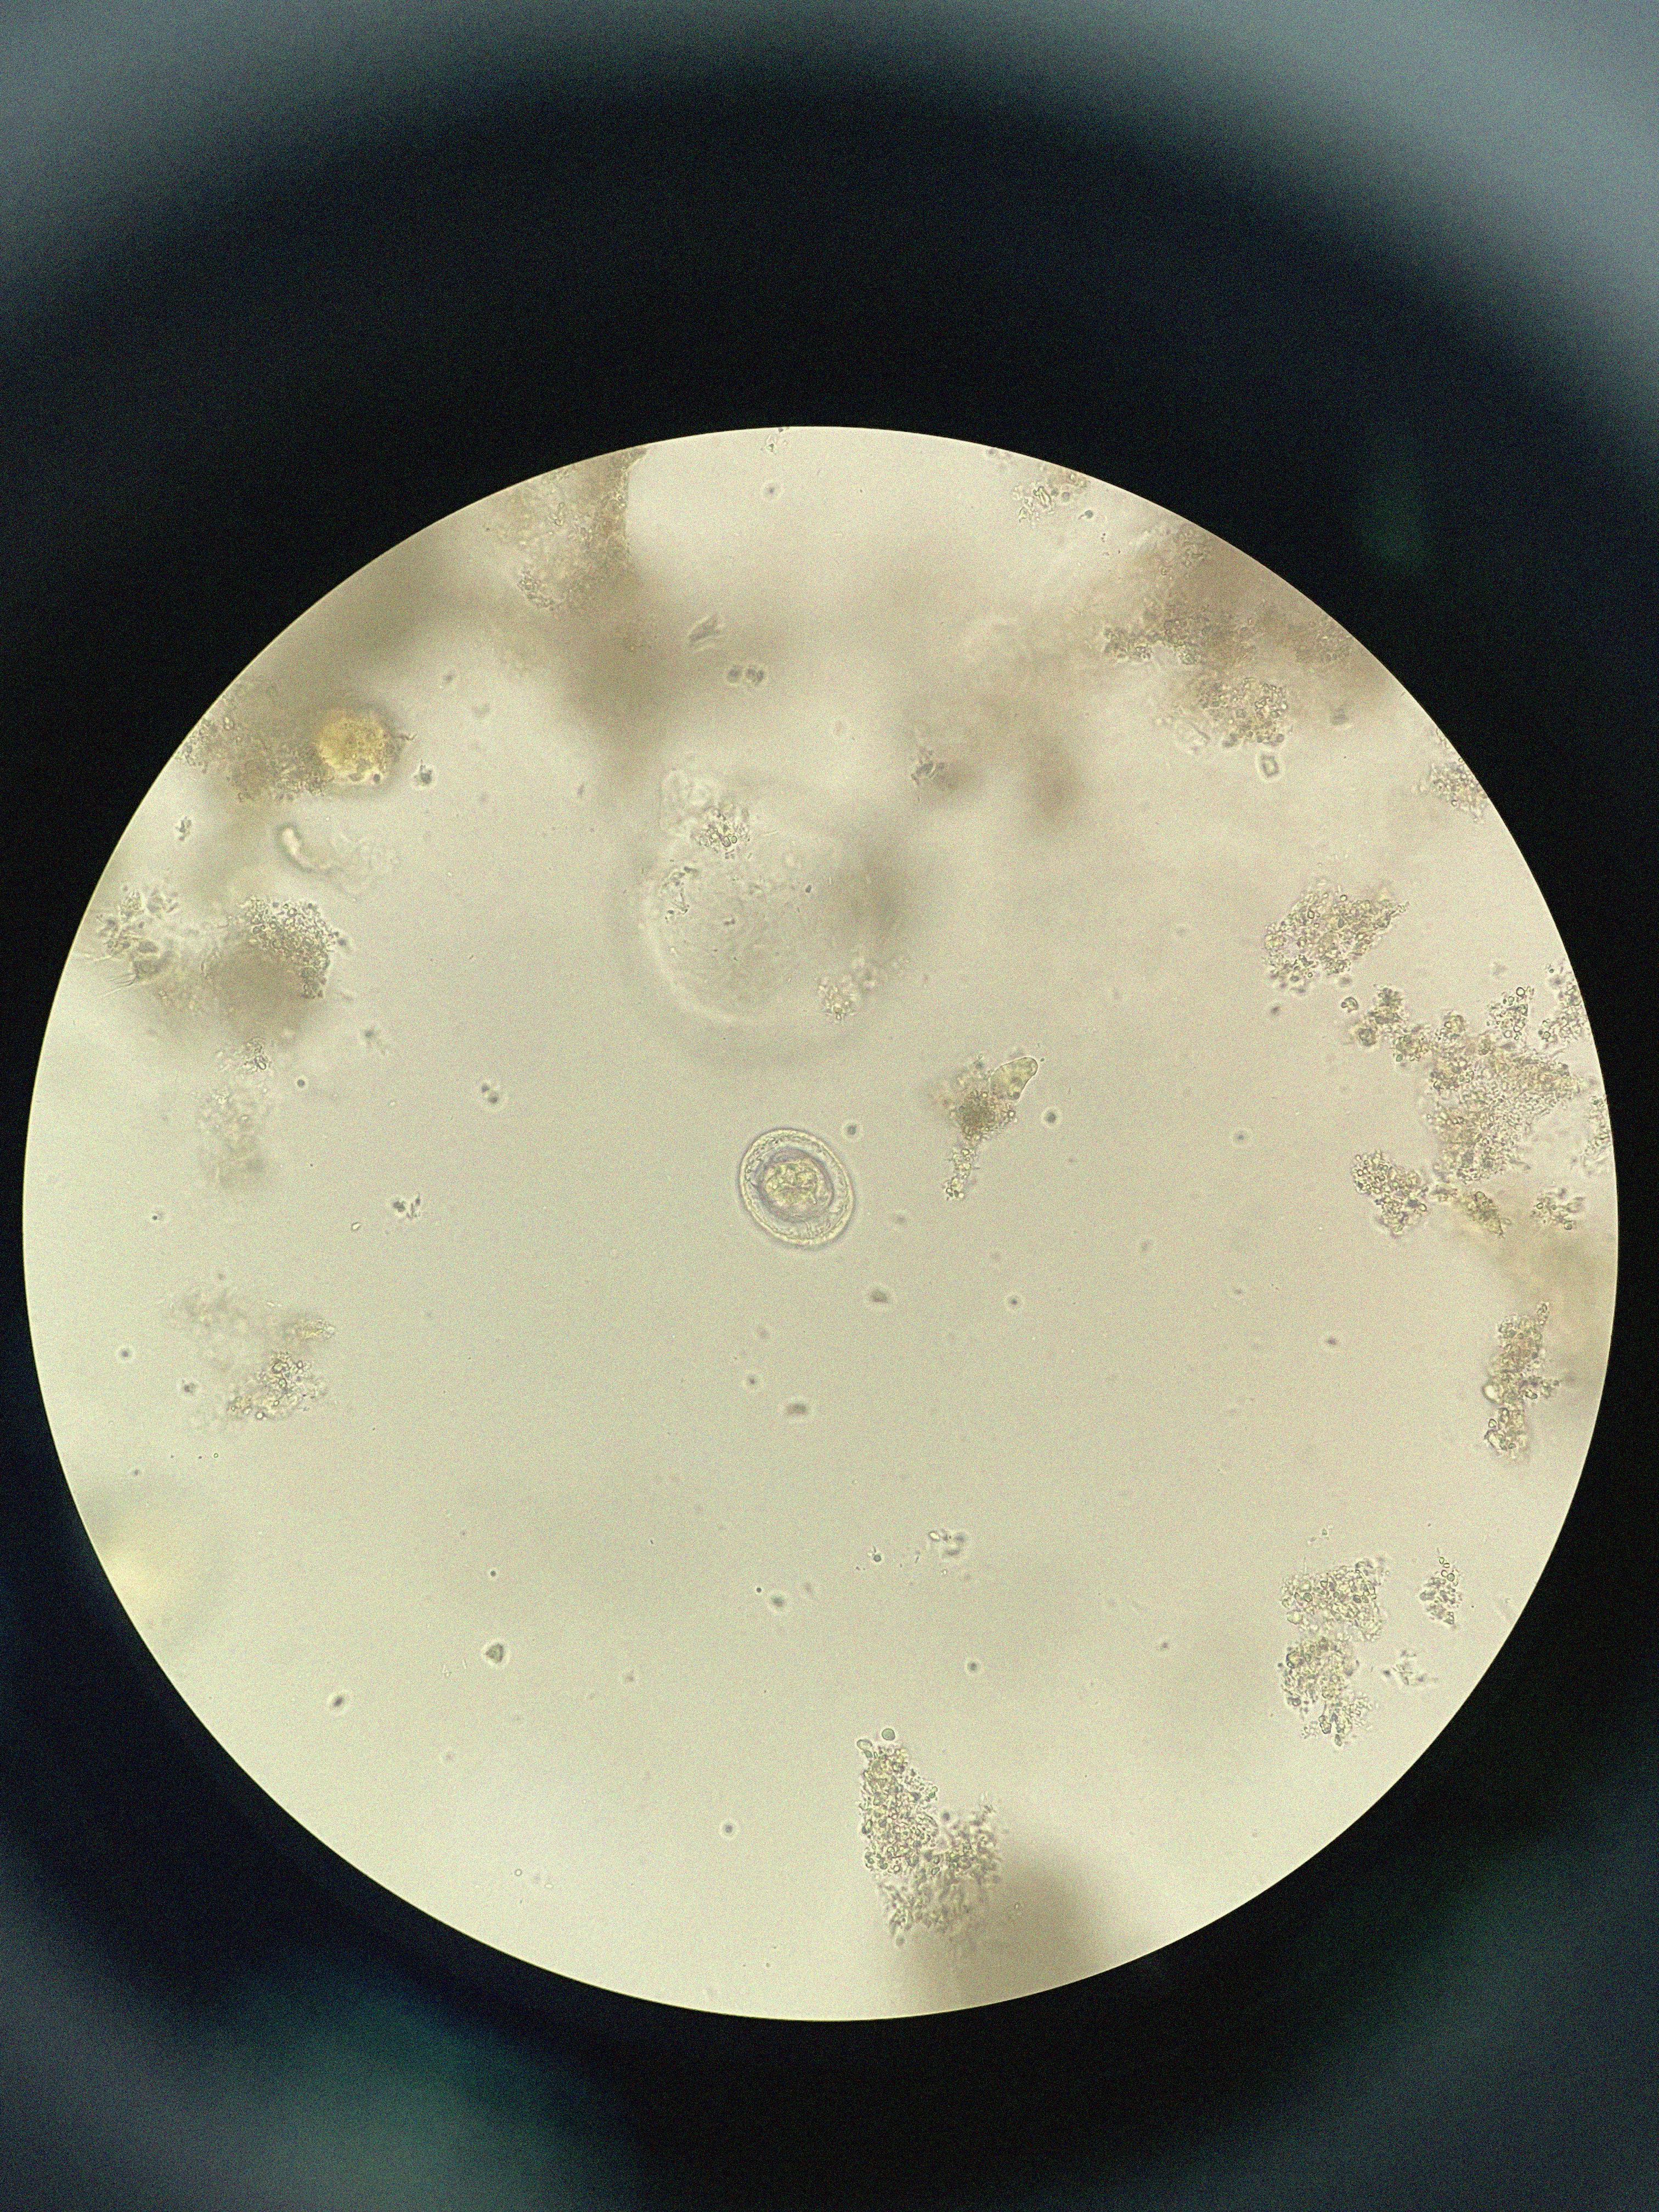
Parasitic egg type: Hymenolepis nana